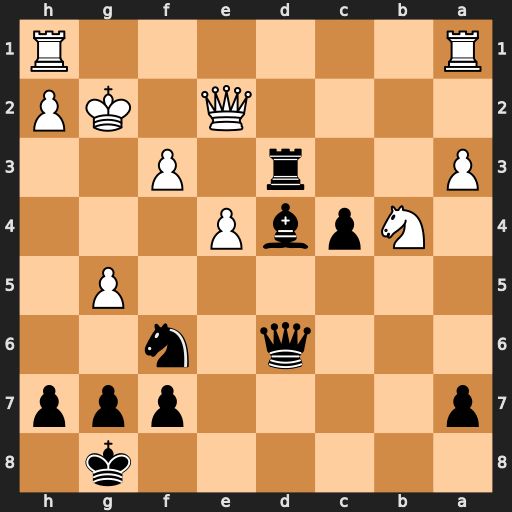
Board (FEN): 6k1/p4ppp/3q1n2/6P1/1NpbP3/P2r1P2/4Q1KP/R6R
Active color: b
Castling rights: -
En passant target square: -
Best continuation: Nh5 Nxd3 cxd3